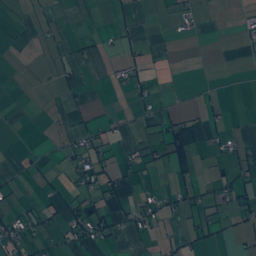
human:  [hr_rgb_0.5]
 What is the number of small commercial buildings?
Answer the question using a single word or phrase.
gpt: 2

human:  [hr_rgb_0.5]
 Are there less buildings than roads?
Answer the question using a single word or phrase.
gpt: no

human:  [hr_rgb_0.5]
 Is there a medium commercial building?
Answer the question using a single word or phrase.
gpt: yes

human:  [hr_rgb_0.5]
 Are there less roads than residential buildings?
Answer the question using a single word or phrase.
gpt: yes

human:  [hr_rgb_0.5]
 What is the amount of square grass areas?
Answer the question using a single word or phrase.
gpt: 0

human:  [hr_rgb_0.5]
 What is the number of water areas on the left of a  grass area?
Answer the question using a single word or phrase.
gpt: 17

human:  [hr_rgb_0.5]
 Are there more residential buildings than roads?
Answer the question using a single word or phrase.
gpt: yes

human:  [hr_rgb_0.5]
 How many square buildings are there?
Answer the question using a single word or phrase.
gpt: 4

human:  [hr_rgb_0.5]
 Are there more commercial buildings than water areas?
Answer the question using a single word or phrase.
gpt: no

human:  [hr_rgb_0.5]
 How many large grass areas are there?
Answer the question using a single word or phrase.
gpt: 324

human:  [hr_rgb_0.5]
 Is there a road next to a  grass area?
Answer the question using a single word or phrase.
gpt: yes

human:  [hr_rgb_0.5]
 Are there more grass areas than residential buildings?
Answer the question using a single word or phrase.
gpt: no

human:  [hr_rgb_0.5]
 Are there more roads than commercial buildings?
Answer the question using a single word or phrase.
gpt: yes

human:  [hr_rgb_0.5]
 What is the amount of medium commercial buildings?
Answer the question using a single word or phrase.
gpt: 2

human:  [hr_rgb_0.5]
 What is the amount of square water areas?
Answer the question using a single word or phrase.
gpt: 3

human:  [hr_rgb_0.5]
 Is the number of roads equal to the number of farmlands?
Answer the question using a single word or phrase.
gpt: no

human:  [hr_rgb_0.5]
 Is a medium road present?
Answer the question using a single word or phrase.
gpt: no

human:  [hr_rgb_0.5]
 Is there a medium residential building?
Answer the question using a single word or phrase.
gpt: yes

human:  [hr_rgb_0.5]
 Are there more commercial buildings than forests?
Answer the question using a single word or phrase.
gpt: no

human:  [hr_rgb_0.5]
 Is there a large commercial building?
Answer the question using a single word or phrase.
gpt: no

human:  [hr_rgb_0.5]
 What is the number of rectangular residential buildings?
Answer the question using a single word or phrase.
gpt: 234

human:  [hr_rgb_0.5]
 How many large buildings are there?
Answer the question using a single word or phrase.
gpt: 0

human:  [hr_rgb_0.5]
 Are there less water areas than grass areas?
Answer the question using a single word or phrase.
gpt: yes

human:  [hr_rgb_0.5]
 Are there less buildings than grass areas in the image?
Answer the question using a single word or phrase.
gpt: no

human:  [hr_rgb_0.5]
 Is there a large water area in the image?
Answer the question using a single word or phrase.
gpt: no

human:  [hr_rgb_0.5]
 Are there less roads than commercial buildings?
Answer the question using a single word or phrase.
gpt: no

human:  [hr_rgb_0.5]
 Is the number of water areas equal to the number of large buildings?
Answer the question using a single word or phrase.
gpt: no

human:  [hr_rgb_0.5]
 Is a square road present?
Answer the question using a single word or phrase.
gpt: no

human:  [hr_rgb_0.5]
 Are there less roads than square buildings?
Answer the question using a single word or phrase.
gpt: no

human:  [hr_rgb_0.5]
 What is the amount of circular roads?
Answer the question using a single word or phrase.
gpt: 0

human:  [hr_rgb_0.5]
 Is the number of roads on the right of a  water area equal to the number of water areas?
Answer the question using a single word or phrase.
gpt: no

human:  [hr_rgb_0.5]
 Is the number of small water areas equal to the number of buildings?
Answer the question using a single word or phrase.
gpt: no

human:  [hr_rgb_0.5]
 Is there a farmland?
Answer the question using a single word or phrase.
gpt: yes

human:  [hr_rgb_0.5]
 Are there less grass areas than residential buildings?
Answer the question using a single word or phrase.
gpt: yes

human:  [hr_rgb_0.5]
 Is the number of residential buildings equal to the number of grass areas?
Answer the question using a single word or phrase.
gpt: no

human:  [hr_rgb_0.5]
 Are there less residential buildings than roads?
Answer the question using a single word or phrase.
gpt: no